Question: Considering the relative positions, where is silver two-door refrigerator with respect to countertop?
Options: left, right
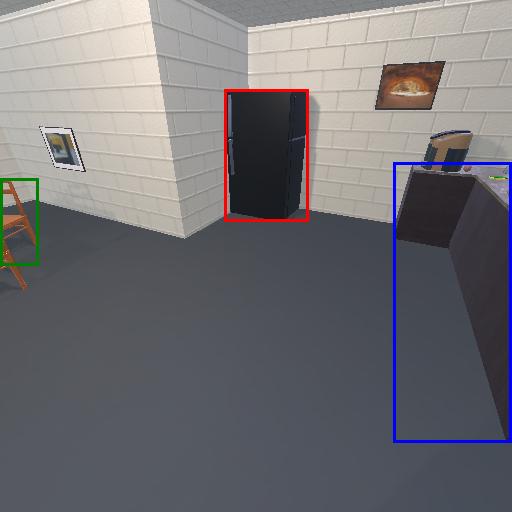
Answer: left